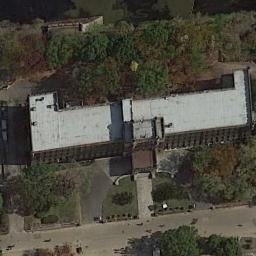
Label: palace